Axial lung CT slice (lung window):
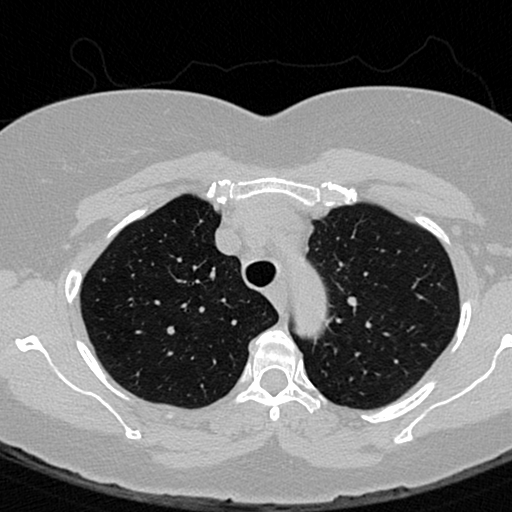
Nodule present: no